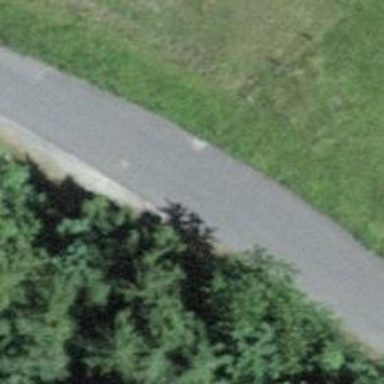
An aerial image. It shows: Passing place on the road.